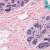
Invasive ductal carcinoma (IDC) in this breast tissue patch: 0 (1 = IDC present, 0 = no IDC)